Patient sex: M
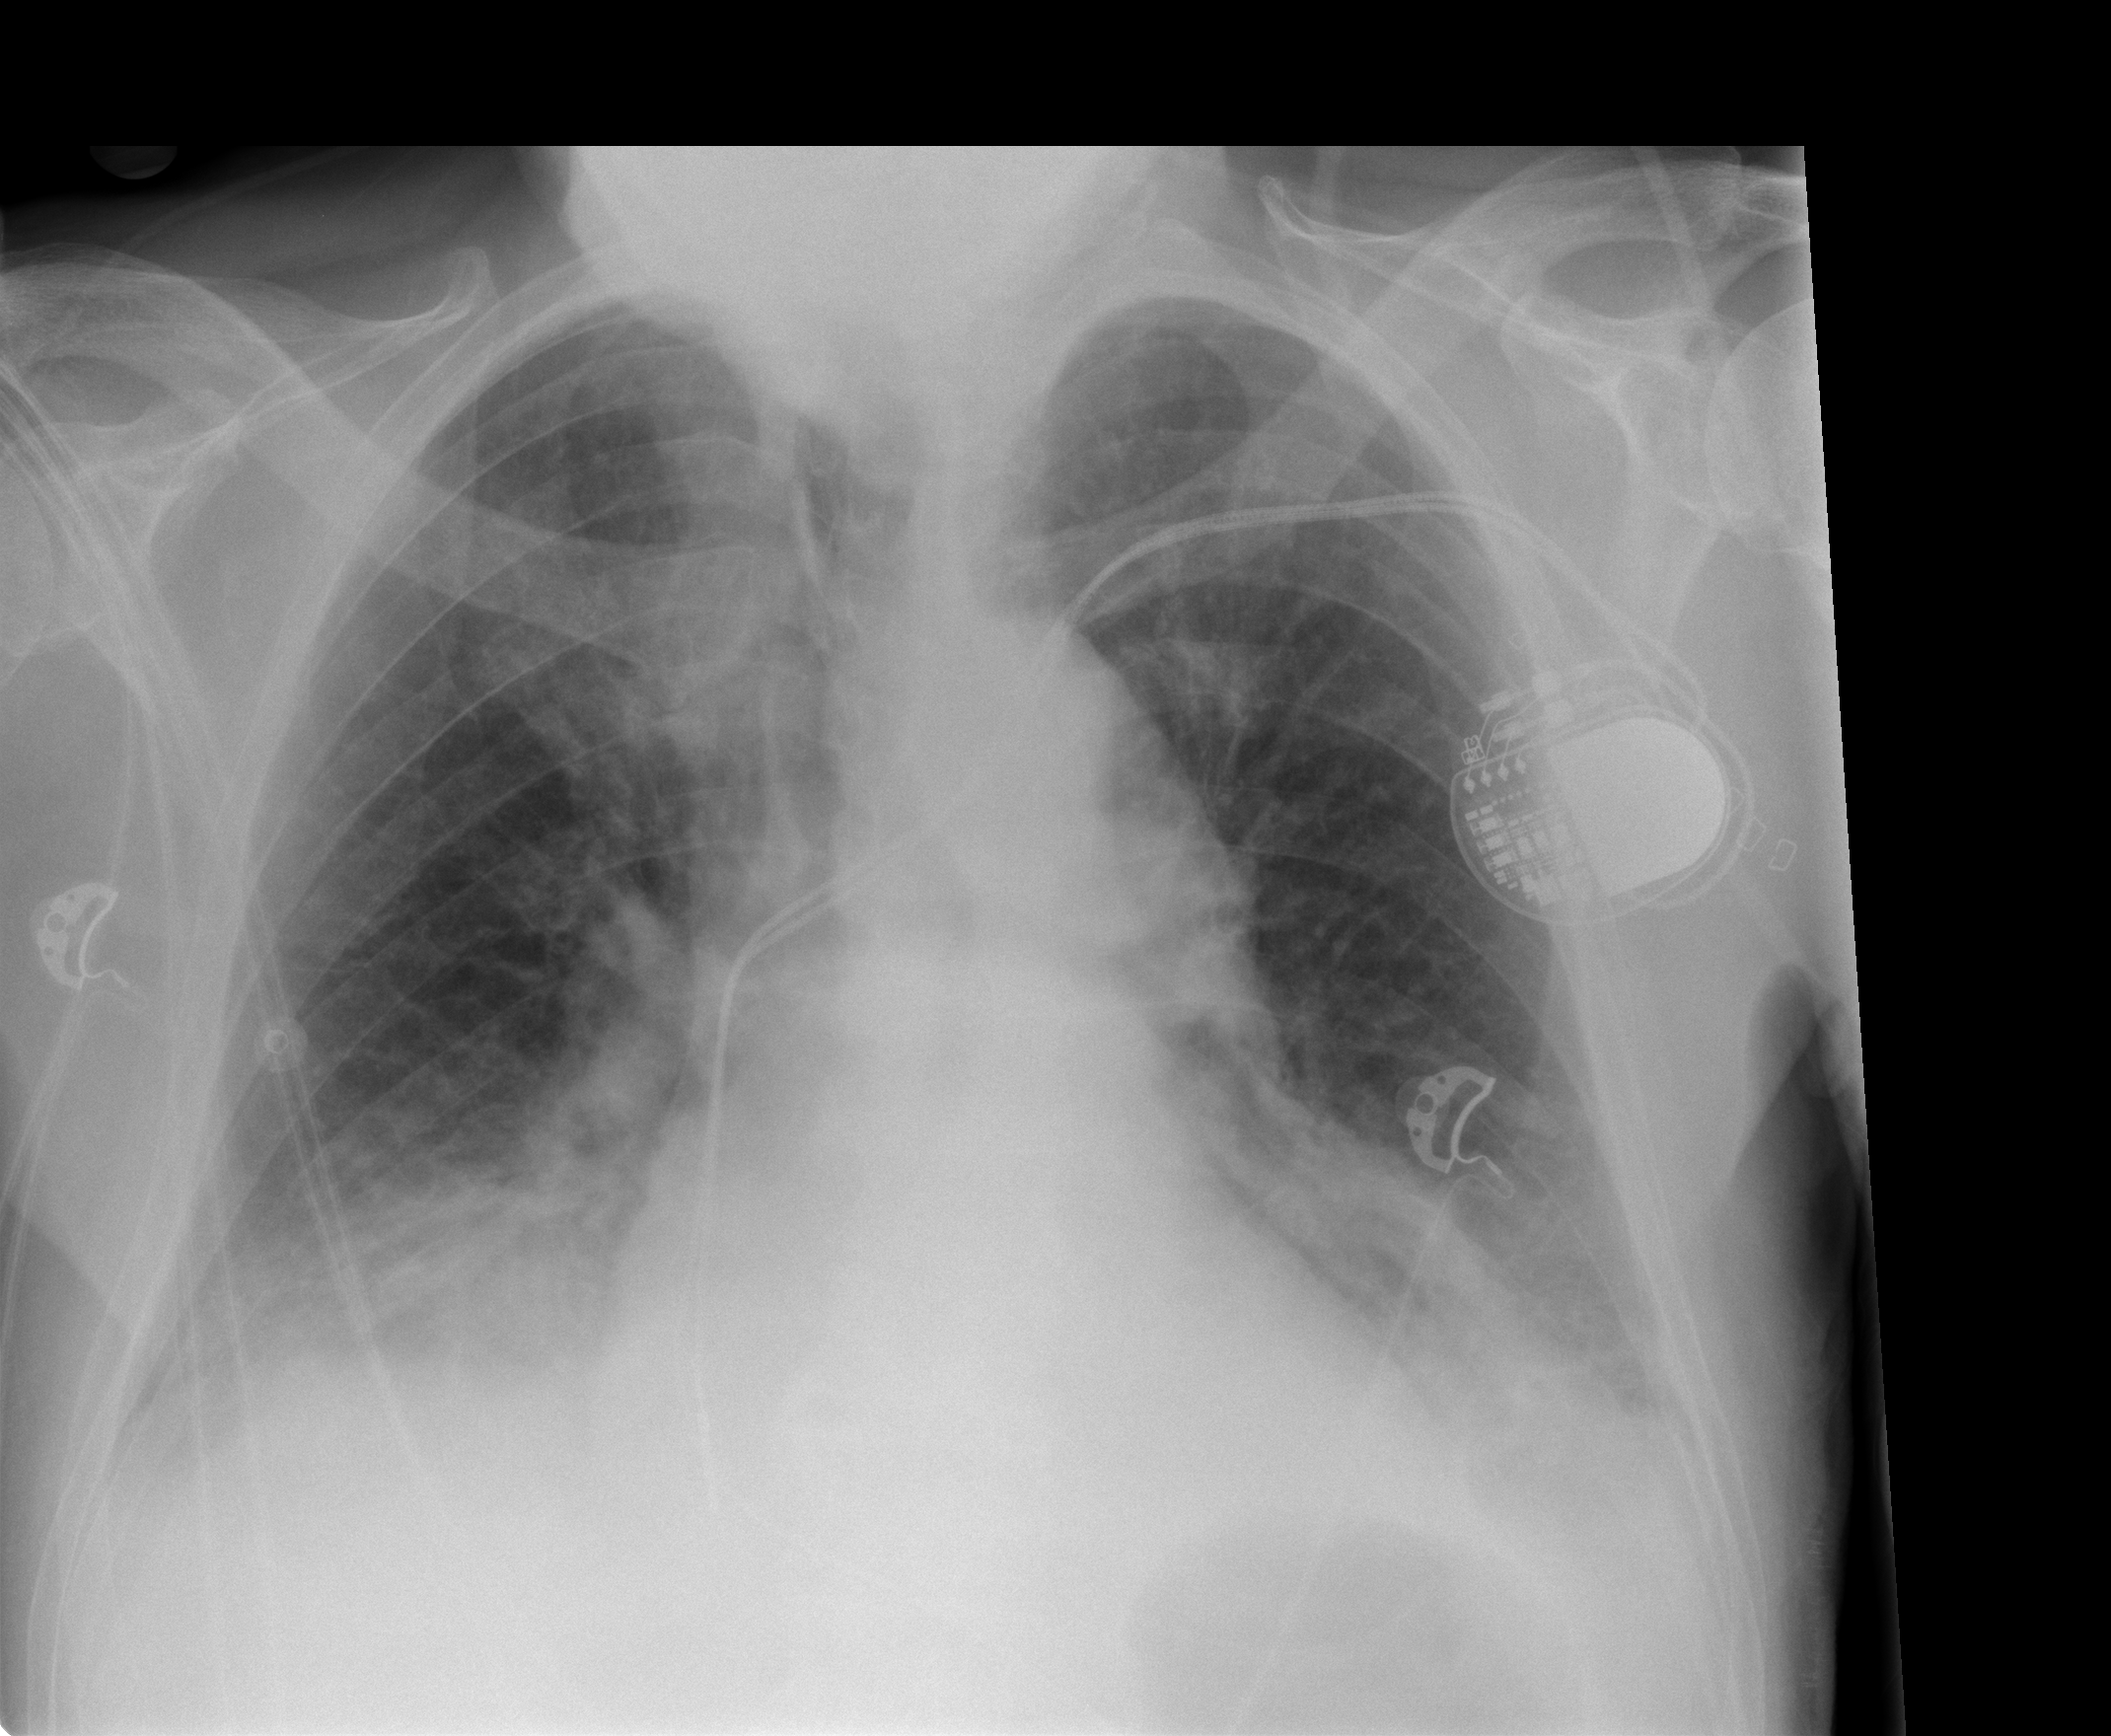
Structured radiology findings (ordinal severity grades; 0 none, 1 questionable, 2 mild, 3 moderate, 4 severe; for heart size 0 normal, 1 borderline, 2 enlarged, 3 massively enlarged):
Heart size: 1
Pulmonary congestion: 1
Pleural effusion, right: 2
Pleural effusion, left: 2
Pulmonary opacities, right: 2
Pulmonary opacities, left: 3
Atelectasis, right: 3
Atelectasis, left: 3